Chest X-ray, PA view. Patient: 34 years old, sex M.
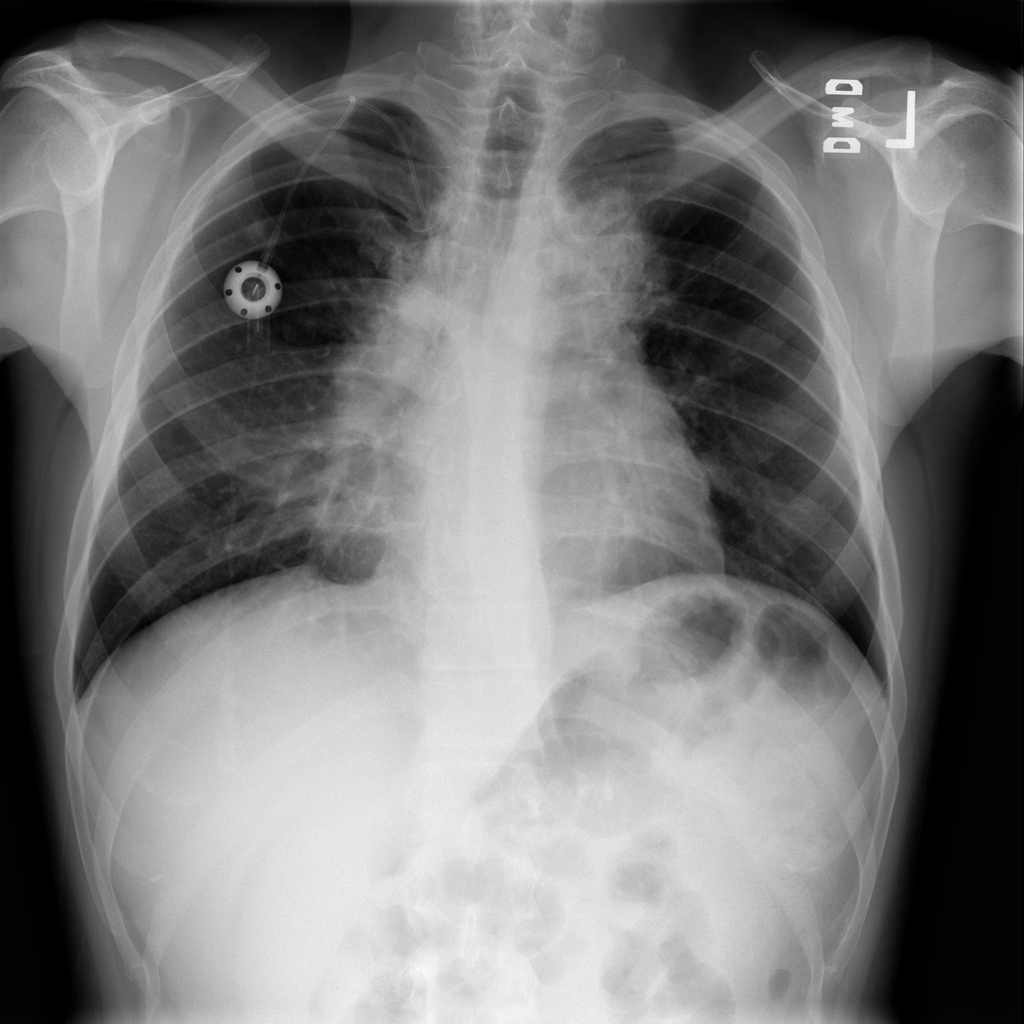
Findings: Mass